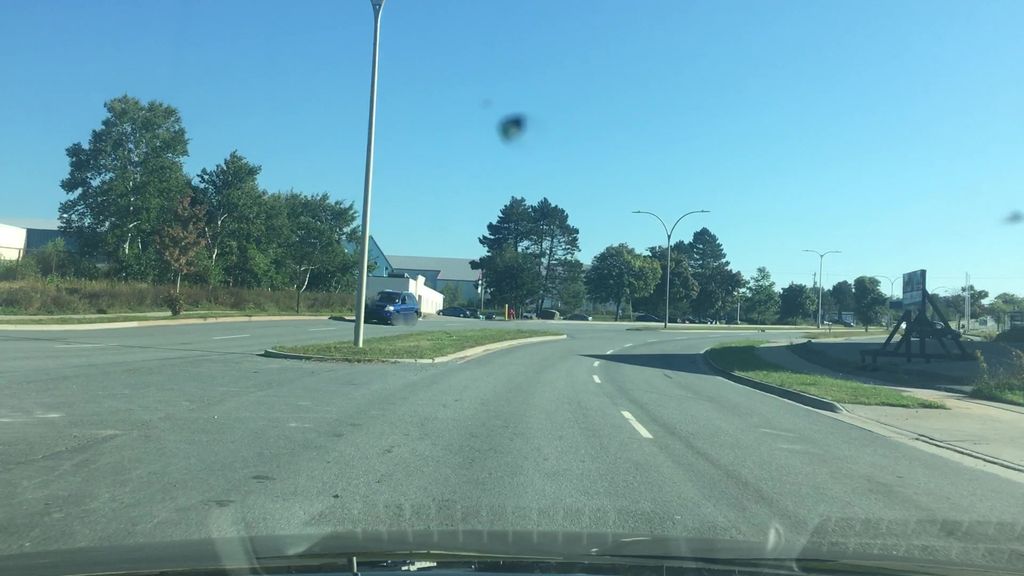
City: halifax